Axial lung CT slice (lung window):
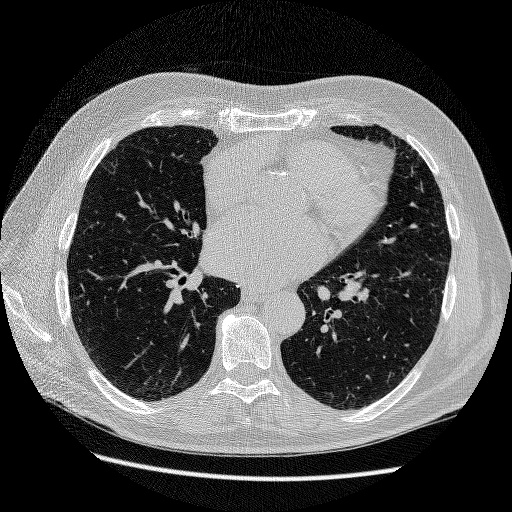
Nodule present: no